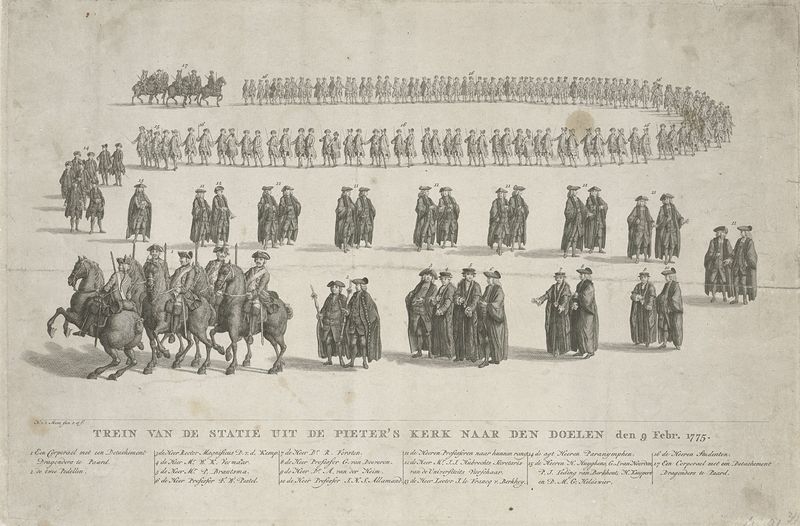
Titel: Optocht bij het Tweede Eeuwfeest van de Leidse Hogeschool
Künstler: Noach van der (II) Meer
Standort: Amsterdam
Institution: Rijksmuseum
Schlagwörter: affiche, chapeau, cheval, soldats, chapeaux, chevalier, soldat, marcher, texte, hollandais, lettres, chevaliers, hollondais, poster, magaizine, anal